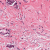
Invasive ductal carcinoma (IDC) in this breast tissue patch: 1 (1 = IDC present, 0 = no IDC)